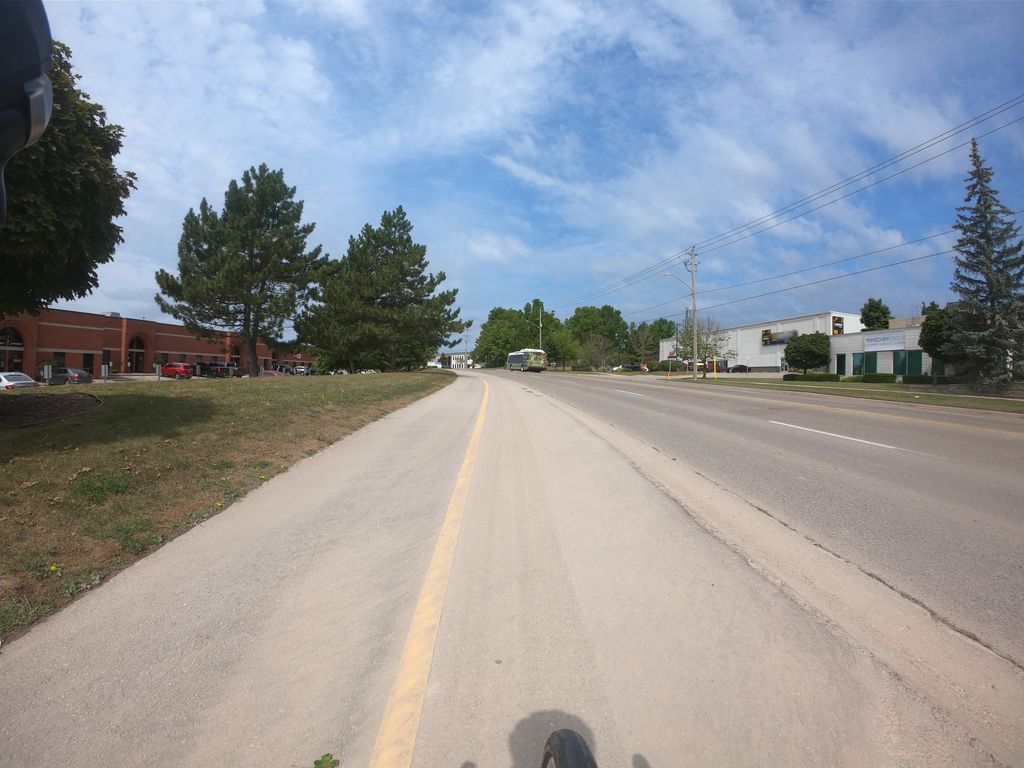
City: kitchener-waterloo